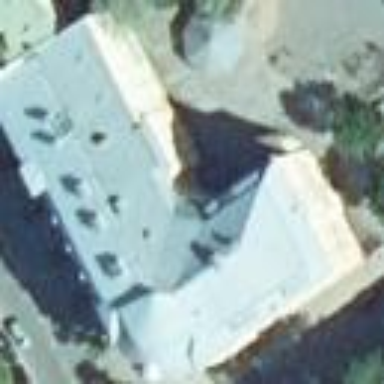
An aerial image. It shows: School building with yellow exterior. The roof is gray and made of metal.